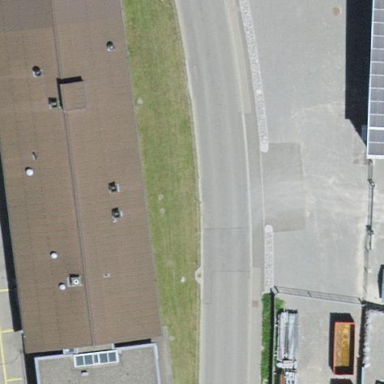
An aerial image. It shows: Office building.